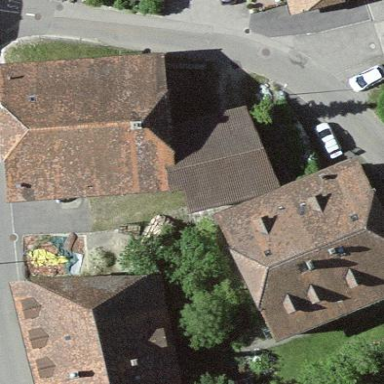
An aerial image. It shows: Farm building.